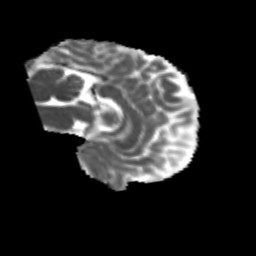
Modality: MD
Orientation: sagittal
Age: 32
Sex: male
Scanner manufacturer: siemens
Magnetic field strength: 3 T
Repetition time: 1.8 s
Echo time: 0.07 s